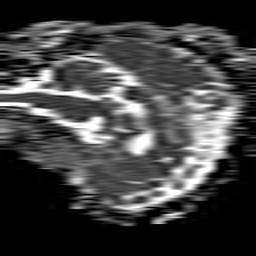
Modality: ADC
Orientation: sagittal
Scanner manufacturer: philips
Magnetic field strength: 1.5 T
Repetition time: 4.6 s
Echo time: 0.08631 s